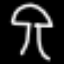
Label: mushroom